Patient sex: M
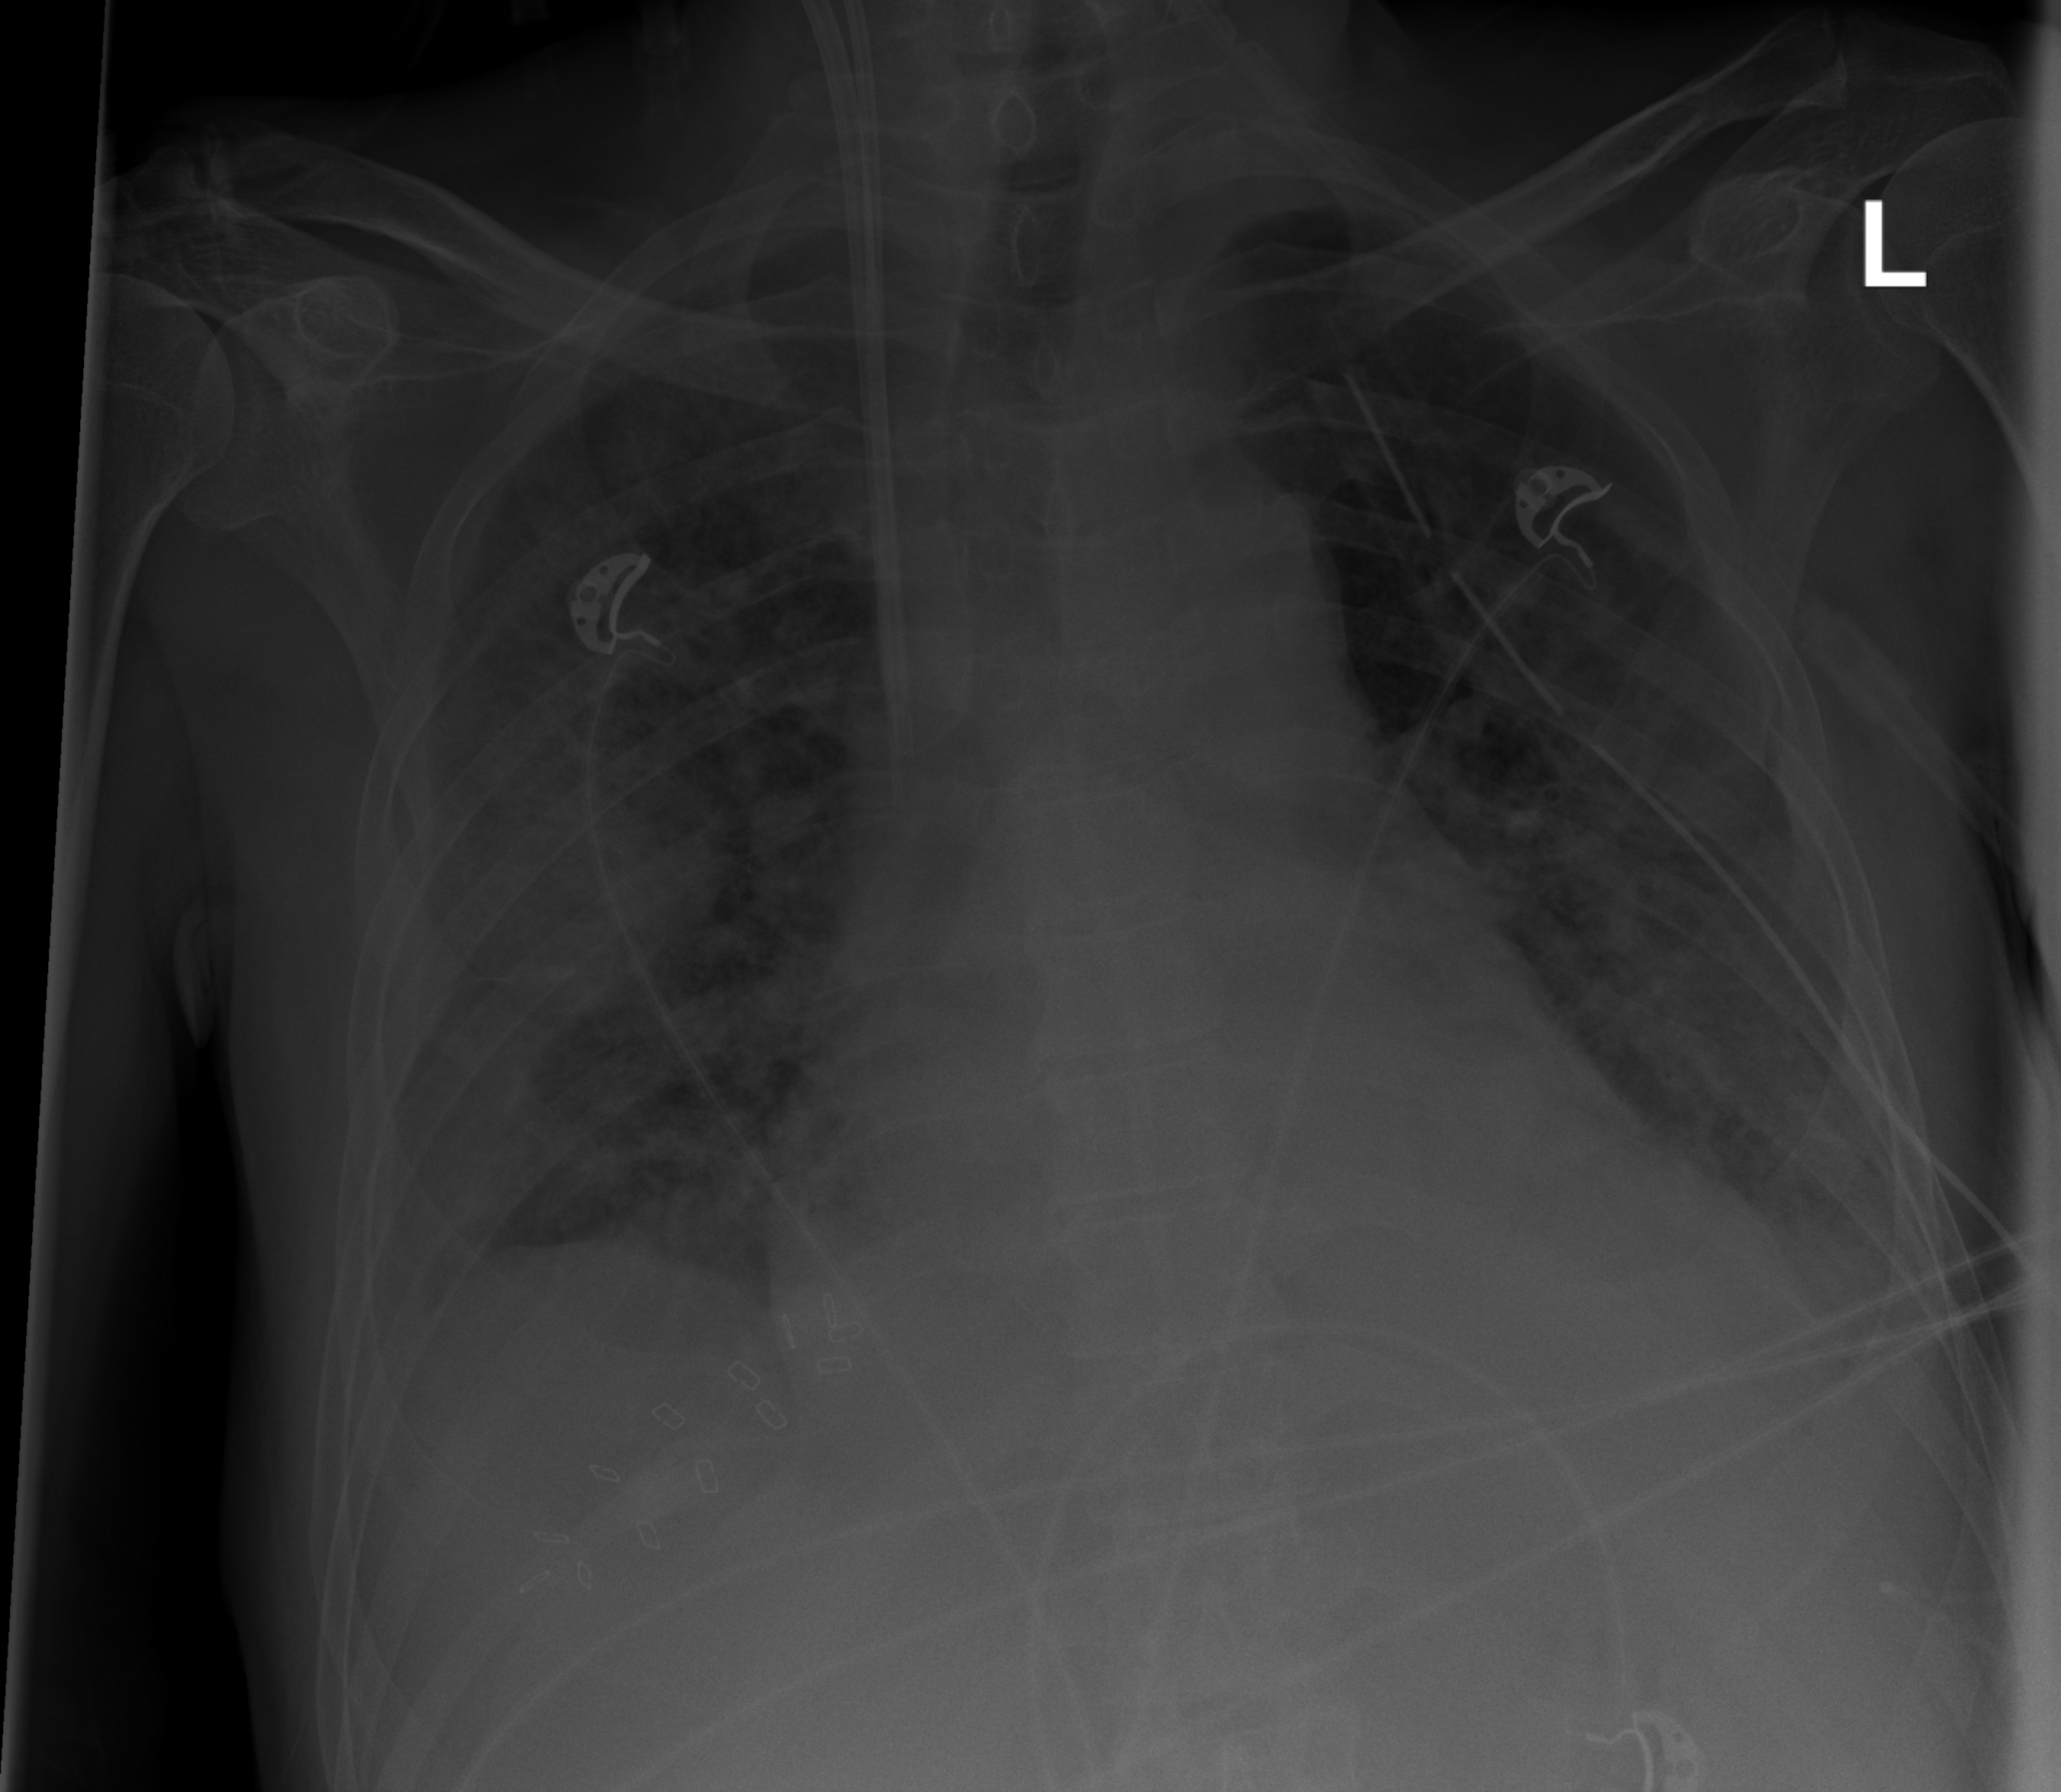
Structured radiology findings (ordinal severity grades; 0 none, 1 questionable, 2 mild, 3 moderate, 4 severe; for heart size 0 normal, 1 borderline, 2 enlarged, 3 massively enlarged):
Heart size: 2
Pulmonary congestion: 2
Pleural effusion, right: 2
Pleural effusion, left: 1
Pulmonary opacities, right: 3
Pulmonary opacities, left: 2
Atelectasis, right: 2
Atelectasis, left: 2